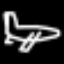
Label: airplane